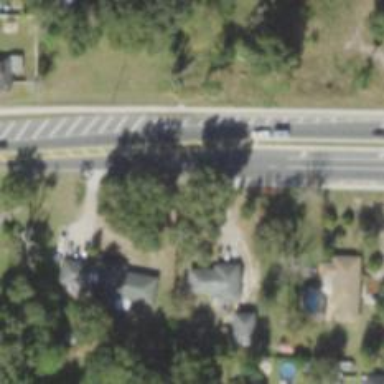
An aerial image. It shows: Secondary road with sidewalk on the left.